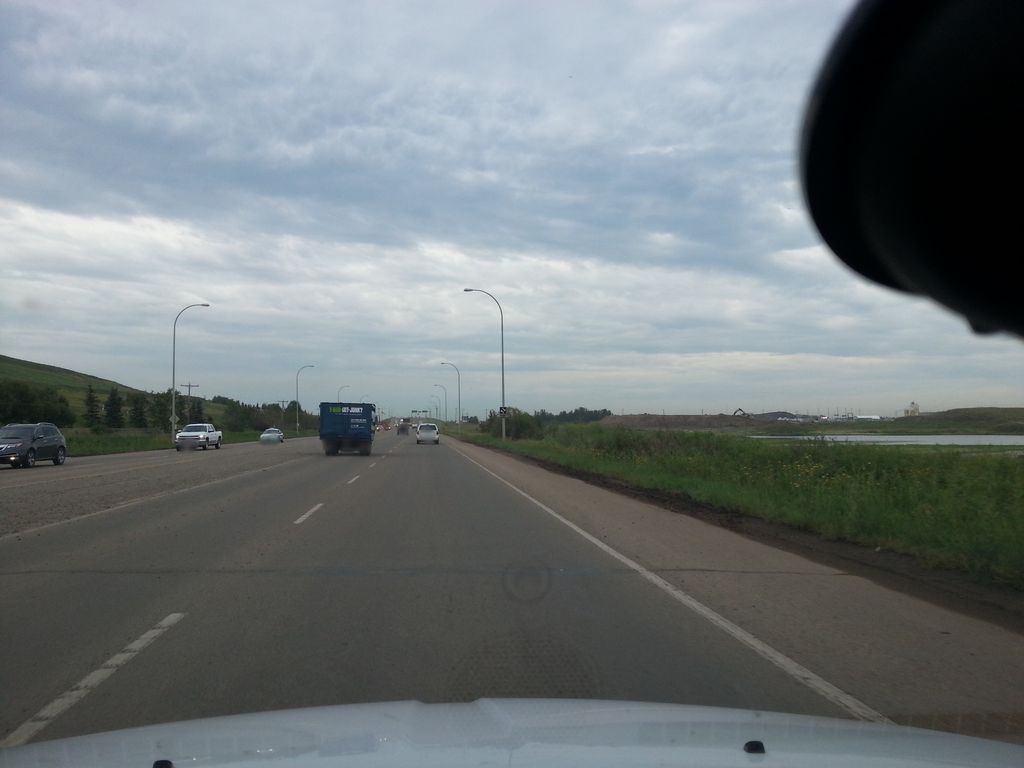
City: edmonton